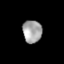
Tissue: lung
Cell type: Epithelial cells
Senescence score: 0.2401
Nuclear area (px): 426
Mean DAPI intensity: 163.385